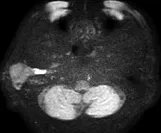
(case 8) An 84-year-old man had a 36mm max diameter ceruminous pleomorphic adenoma in the right EAC protruding out from the EAC and extending to the parotid (behind the mass, cholesteatoma was found in the EAC). MRI , DWI intermediate signal intensity.
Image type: radiology (mri)